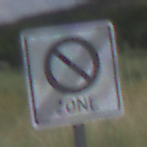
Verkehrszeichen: EndeEingeschraenktesHalteverbotZone
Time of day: Midday
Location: Outdoor (Nature)
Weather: PartlyCloudy
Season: NotSpecified
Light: Natural